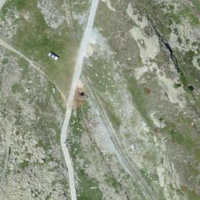
EUNIS habitat code: 31
Species observed at this site:
Silene acaulis